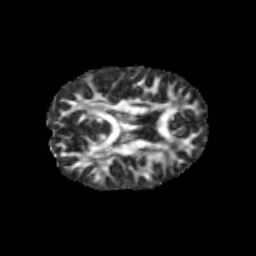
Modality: FA
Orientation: axial
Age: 12
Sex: male
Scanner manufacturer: siemens
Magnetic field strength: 3 T
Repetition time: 3.8 s
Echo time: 0.07 s